Question: I'm building a single page app with Angular and UI-router. I have the following structure:

I'm trying to archieve the following:
I have all news preloaded already in an array.
When I got to '/articles' URL I should see this page with selected the first news by default.
When I click on any of the news the URL should become '/articles/news-2' for example and the the data should change. Note that I already have the information in an array and I already have the template (in the #current-article div), so I don't want to use nested views.
My HTML looks like this:
'''
<div class="current-article">
<img class="current-article-img" ng-src="/static/img/products/{{current.image}}">
<div class="text-wrapper">
<div class="current-article-heading">
{{current.title}}
</div>
<div class="current-article-text">
{{current.fulltext}}
</div>
</div>
</div>
<div class="articles-holder">
<div class="head">
Oshche statii
</div>
<div class="articles">
<div ng-repeat="article in articles" class="article">
<div style="float: left; width: 39%;">
<img ng-src="/static/img/products/{{article.thumb}}">
</div>
<div class="article-content">
<div class="heading">
<a ng-href="/article/{{article.url}}">{{article.title}}</a>
</div>
{{article.fulltext | dots}}
</div>
</div>
</div>
</div>
'''
My javascript looks like:
'''
$stateProvider
.state("article", {
url: "/article",
templateUrl: '/partials/interesting.html',
controller: 'articleCtrl'
})
'''
How I can archieve the described above?
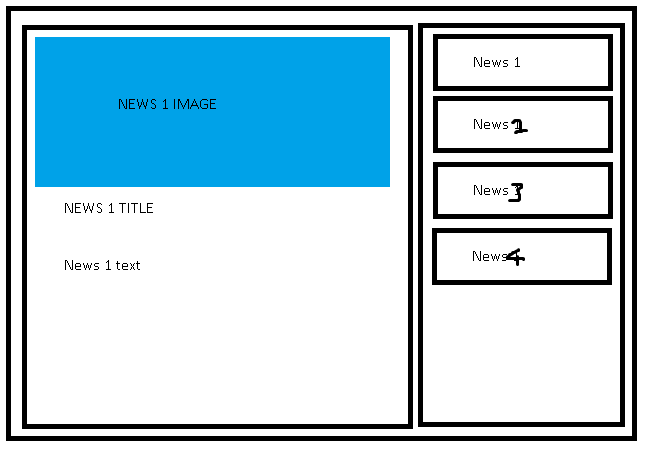
Answer: Despite of your wish:
> ...Note that I already have the information in an array and I already have the template (in the #current-article div), so I don't want to use nested views...
Nested-views are solution <URL>. And I guess that reason would be: to avoid reloading . But with nested views/states we can achieve that.
And I would even say, that 1) your requirement and 2) nested views == That's why we have 'ui-router'..
So, these are our states:
'''
$stateProvider
// parent
.state('articles', {
url: "/article",
templateUrl: 'articles.tpl.html',
controller: 'ArticleCtrl',
})
// detail
.state('articles.detail', {
url: "/{title}",
templateUrl: 'article.detail.tpl.html',
controller: 'DetailCtrl',
});
'''
And here is the parent controller, which will load the data - but only once:
'''
.controller('ArticleCtrl', ['$scope', '$state',
function($scope, $state) {
// the loaded array
$scope.articles = [
{title: "title 1",fulltext: "fulltext 1"},
{title: "title 2",fulltext: "fulltext 2"},
{title: "title 3",fulltext: "fulltext 3"}
];
$state.go("articles.detail", {title:"title-1"});
}
])
'''
The detail would just find the 'article' by and display it in main area. It will search for them in the already loaded '$scope.articles'. Because that's what 'ui-router' and nested views gave us - child can access stuff processed in parent:
'''
.controller('DetailCtrl', ['$scope', '$stateParams',
function($scope, $stateParams) {
var code = $stateParams.title.replace(new RegExp('-', 'g'), ' ')
var index = _.findIndex($scope.articles, { title: code });
$scope.current = $scope.articles[index];
}
])
'''
The working <URL>